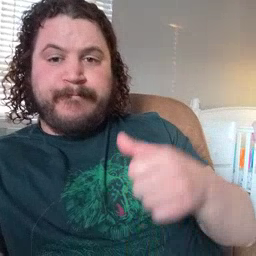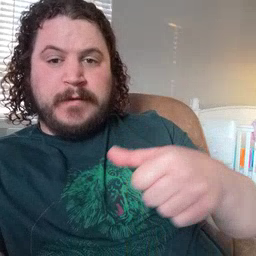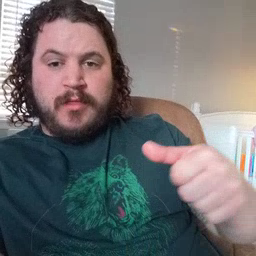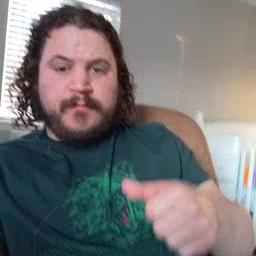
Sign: puzzle